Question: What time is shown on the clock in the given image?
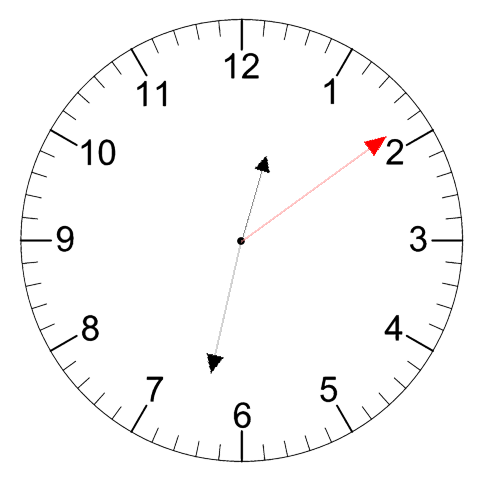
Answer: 12:32:09